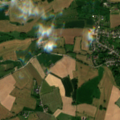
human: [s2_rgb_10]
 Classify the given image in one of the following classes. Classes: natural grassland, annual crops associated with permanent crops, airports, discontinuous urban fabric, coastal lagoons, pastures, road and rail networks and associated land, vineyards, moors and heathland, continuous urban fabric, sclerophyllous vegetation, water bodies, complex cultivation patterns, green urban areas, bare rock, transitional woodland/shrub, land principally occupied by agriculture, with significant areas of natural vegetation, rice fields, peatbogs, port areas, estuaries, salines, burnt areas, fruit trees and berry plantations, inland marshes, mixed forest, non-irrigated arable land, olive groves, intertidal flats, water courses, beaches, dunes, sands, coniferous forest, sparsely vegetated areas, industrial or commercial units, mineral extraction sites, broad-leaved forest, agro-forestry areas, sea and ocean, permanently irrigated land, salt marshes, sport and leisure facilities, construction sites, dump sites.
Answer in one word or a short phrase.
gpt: discontinuous urban fabric, pastures, complex cultivation patterns